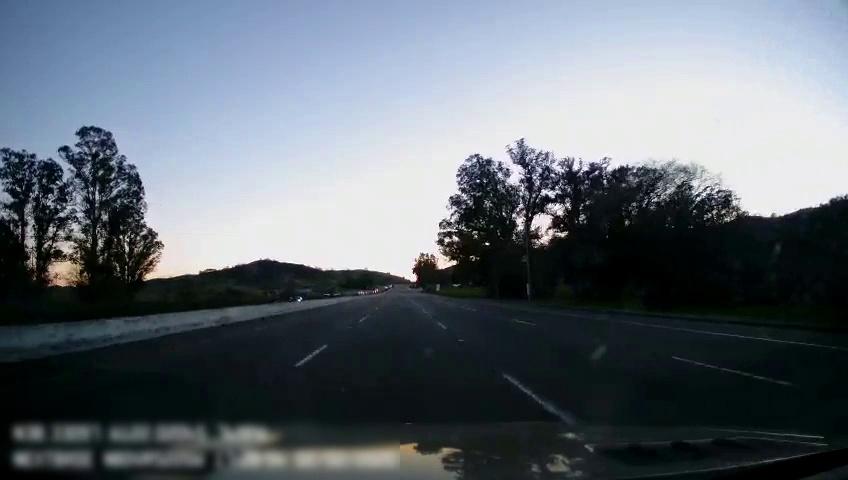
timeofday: Day
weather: Cloudy
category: Drivable Space
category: Lanes | Current Lane
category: Lanes | Current Lane
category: Lanes | Alternate Lane
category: Lanes | Alternate Lane